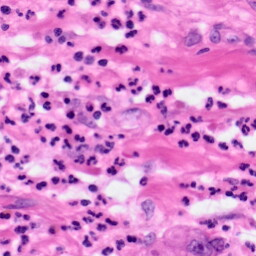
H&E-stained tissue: Pancreatic